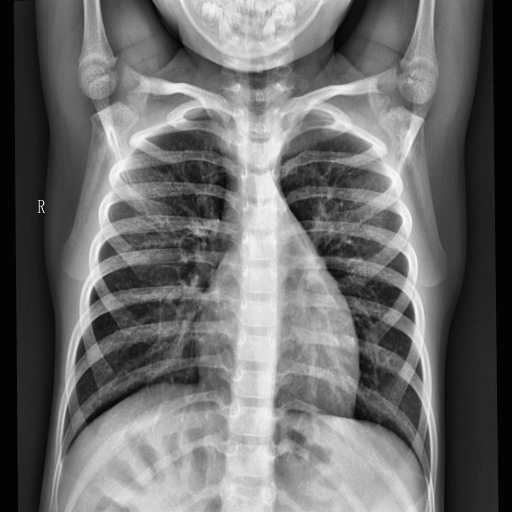
Finding: NORMAL